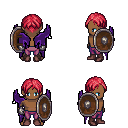
a pixel art fantasy rpg character, male body template, human, dark skin, purple wings, magenta pants, ruby red parted hairstyle, metal gloves, maroon shoes, shield, four views (front, back, left, right), 2x2 character sprite sheet, small pixel art, hard edges, no anti-aliasing